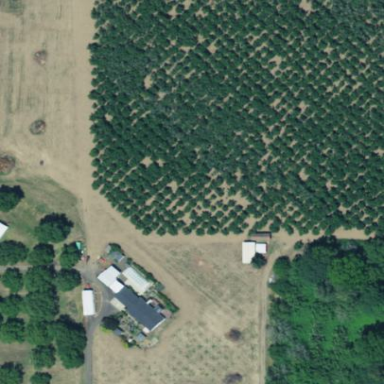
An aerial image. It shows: Orchard.